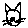
Label: cat